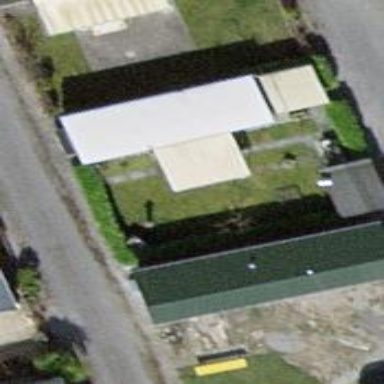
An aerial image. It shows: Static caravan building.